Question: I want to run a Java program as a builder before the Java Builder kicks in. The Java class to be run is part of another project within the workspace.
I can add Program builder but I don't want to point explicitly to a Java VM as my teammates may have their Java installed in different location. Is there a way to achieve this without referring to a particular JVM executable?
EDIT: Added screenshot of Eclipse Builders to show which config I'm talking about.
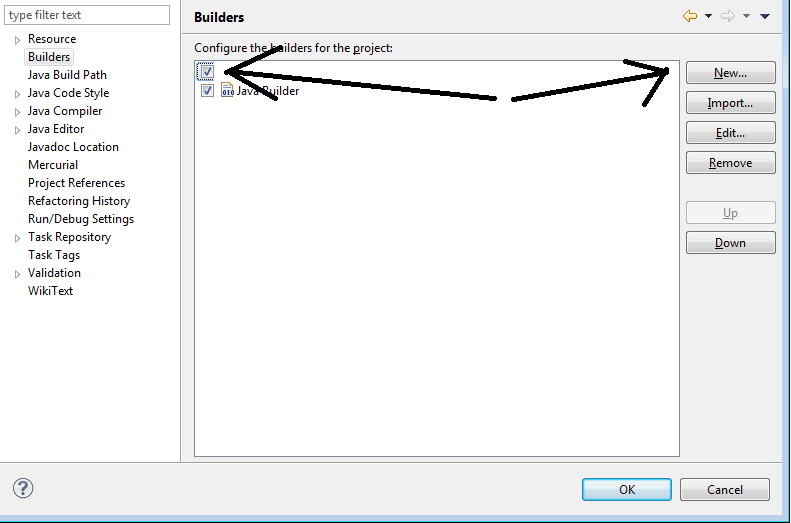
Answer: I can run the java program using a normal launcher (.launch file created using Run/Debug Configuration). I figured out a way to make that work as a Builder step.
Simply move the '.launch' to '.externalToolBuilders' and modify the '.project' file in a text editor to pick up that '.launch' file.
'''
<buildCommand>
<name>org.eclipse.ui.externaltools.ExternalToolBuilder</name>
<triggers>full,incremental,</triggers>
<arguments>
<dictionary>
<key>LaunchConfigHandle</key>
<value>&lt;project&gt;/.externalToolBuilders/MyCustomJavaProgram.launch</value>
</dictionary>
</arguments>
</buildCommand>
'''
Eclipse being the good boy it is, doesn't complain about the presence of a 'org.eclipse.jdt.launching.localJavaApplication' as a Builder step and everything works smoothly. In fact if you edit this newly added Builder step it even shows the correct Edit launch configuration dialog.